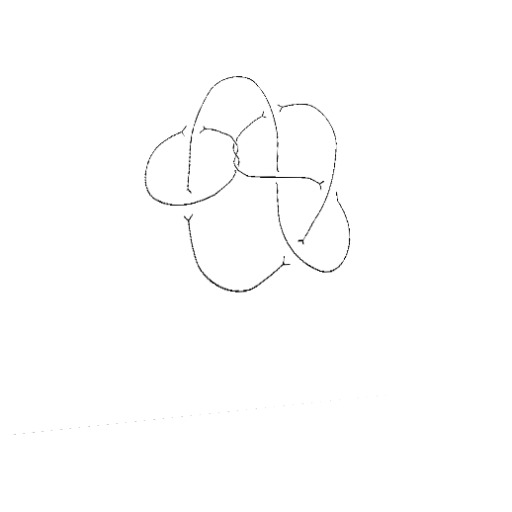
Crossing number: 9